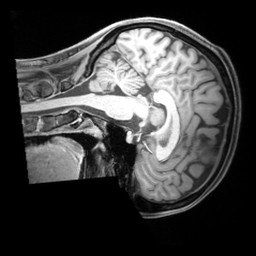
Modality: T1w
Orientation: sagittal
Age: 35
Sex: female
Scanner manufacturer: siemens
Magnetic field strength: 3 T
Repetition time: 1.97 s
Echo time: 0.00206 s